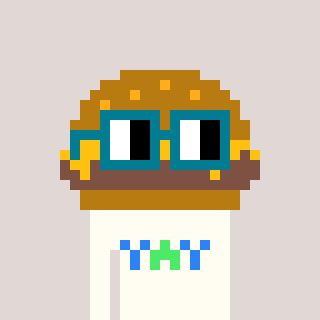
a pixel art character with square dark green glasses, a burger-shaped head and a grayscale-colored body on a warm background